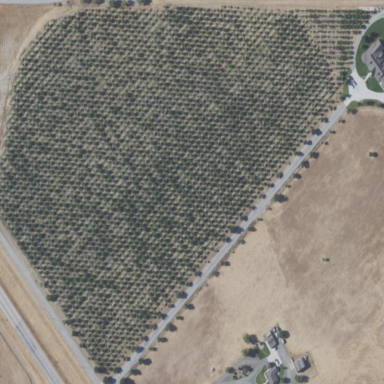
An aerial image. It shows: Orchard.